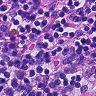
Metastatic tissue present: no